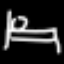
Label: bed